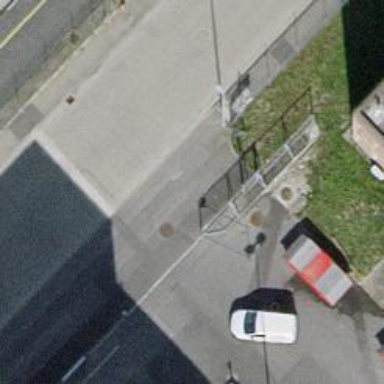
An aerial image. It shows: Gate.